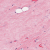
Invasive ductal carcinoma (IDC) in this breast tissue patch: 0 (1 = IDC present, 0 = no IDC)